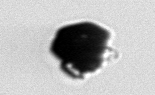
Label: Delphineis